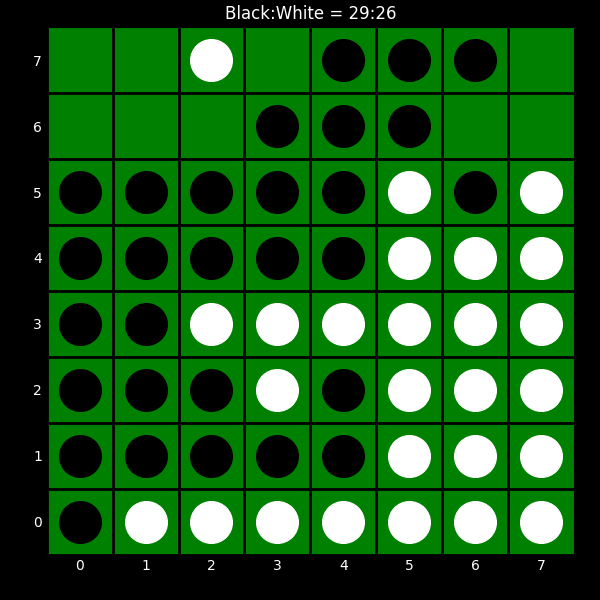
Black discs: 29
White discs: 26